Aerial crown-view tile of a tropical tree (Barro Colorado Island, Panama), acquired 20241112:
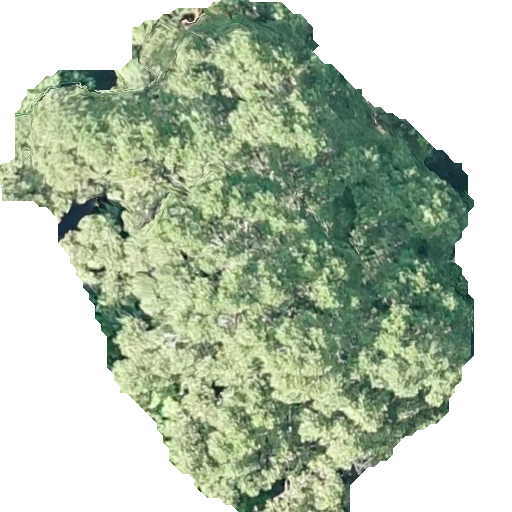
Species: Calophyllum longifolium
GBIF accepted scientific name: Calophyllum longifolium
Crown area: 255.457 m²